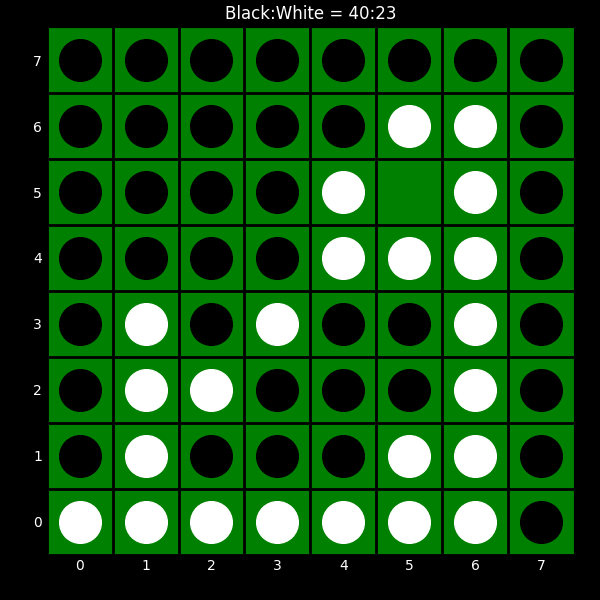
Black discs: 40
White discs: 23